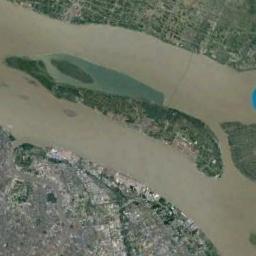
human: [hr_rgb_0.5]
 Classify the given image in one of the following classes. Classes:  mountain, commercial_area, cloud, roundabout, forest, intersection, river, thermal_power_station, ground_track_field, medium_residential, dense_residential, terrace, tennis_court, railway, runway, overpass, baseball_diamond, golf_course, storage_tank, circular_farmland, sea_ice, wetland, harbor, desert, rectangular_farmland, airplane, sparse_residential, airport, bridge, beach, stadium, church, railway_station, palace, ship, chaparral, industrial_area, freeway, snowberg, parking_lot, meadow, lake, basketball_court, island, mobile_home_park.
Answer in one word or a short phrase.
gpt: island